Question: I was wondering how can I automatically -if there's a way- set the width of the buttons so they're all the same size, and there's the same margins at both sides of the storyboard.
In the screenshot, you guys can see that the buttons are different in size:

There's a space in the middle that I'd like it to be as the space between each button.
Is there a way to do this?
Thanks a lot in advance!
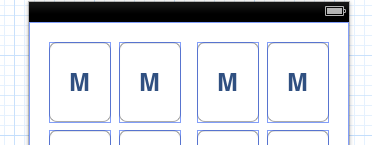
Answer: No, there's no automatic way to do that. Getting the buttons all the same size is easy -- you can either drag one out, size it how you want, and then duplicate it (command-d) as many times as you want, or you can select them all and resize them in the size inspector. Getting the spacing all the same is more tedious, especially if you want to handle rotations (that's best handled in code using layout constraints).